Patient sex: M
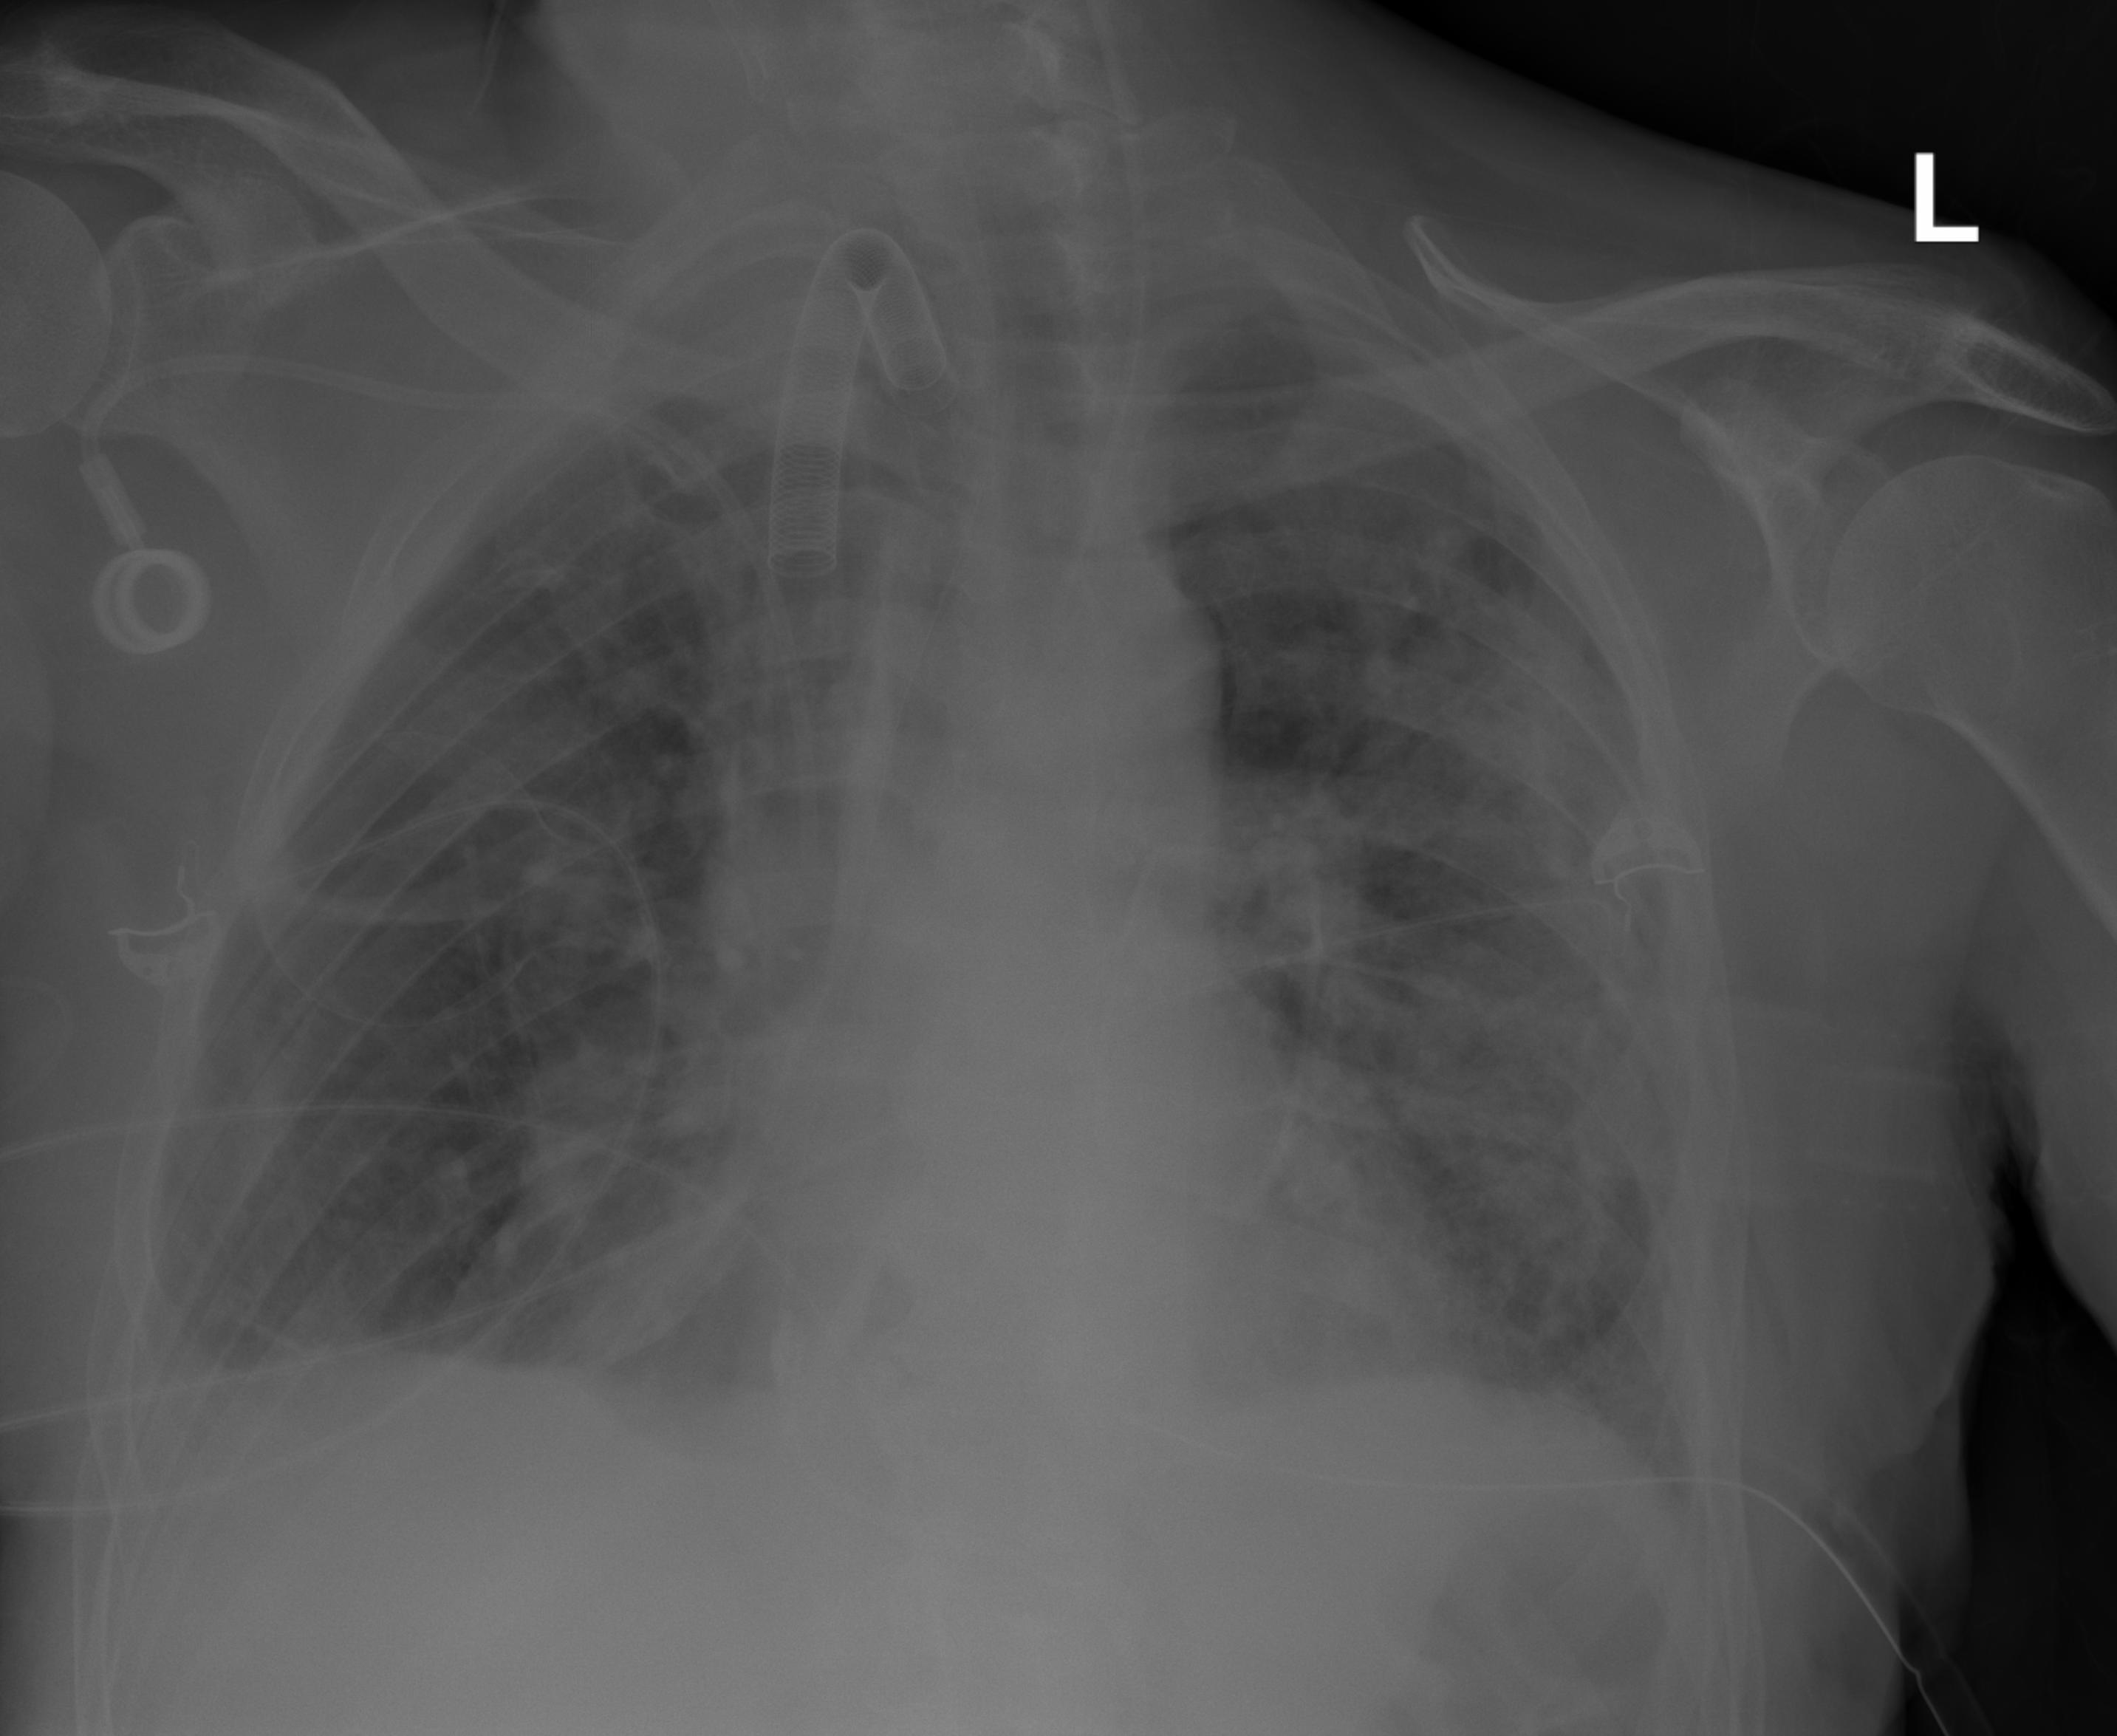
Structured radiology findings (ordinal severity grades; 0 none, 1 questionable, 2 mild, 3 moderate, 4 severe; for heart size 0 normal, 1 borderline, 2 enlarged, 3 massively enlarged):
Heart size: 0
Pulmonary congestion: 0
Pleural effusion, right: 2
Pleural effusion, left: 0
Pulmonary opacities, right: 2
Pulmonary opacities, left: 3
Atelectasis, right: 0
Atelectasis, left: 0